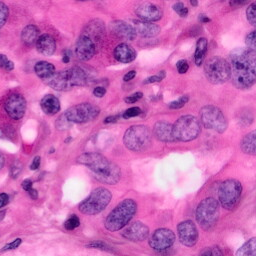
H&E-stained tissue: Pancreatic